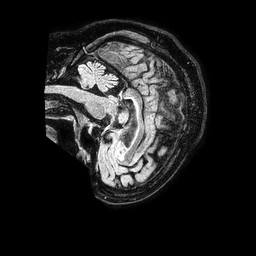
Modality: FLAIR
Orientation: sagittal
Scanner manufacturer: philips
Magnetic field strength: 1.5 T
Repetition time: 4.8 s
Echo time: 0.3 s